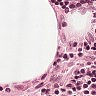
Metastatic tissue present: no